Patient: sex F, age 78
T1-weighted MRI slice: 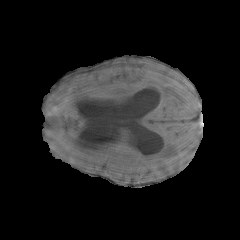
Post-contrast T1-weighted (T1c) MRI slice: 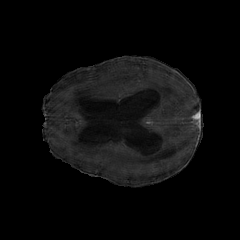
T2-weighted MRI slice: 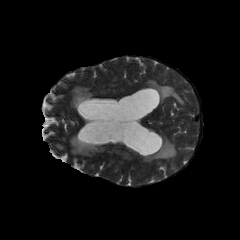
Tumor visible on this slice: yes
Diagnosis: Glioblastoma, IDH-wildtype
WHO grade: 4